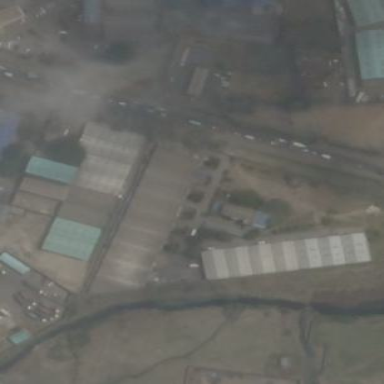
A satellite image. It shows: Industrial building.